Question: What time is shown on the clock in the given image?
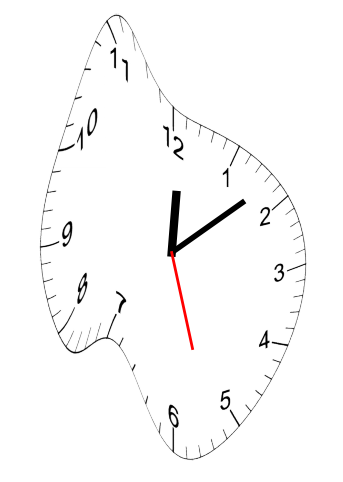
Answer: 12:08:27